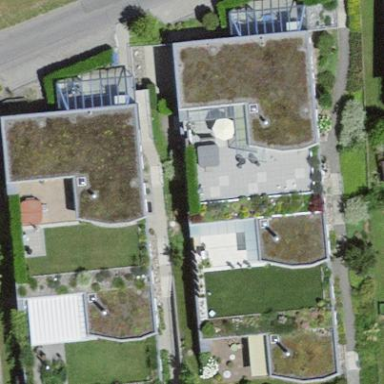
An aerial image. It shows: Residential building.